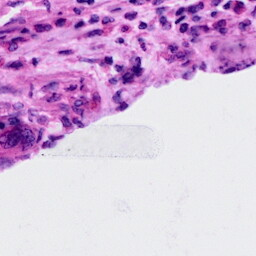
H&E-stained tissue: Cervix